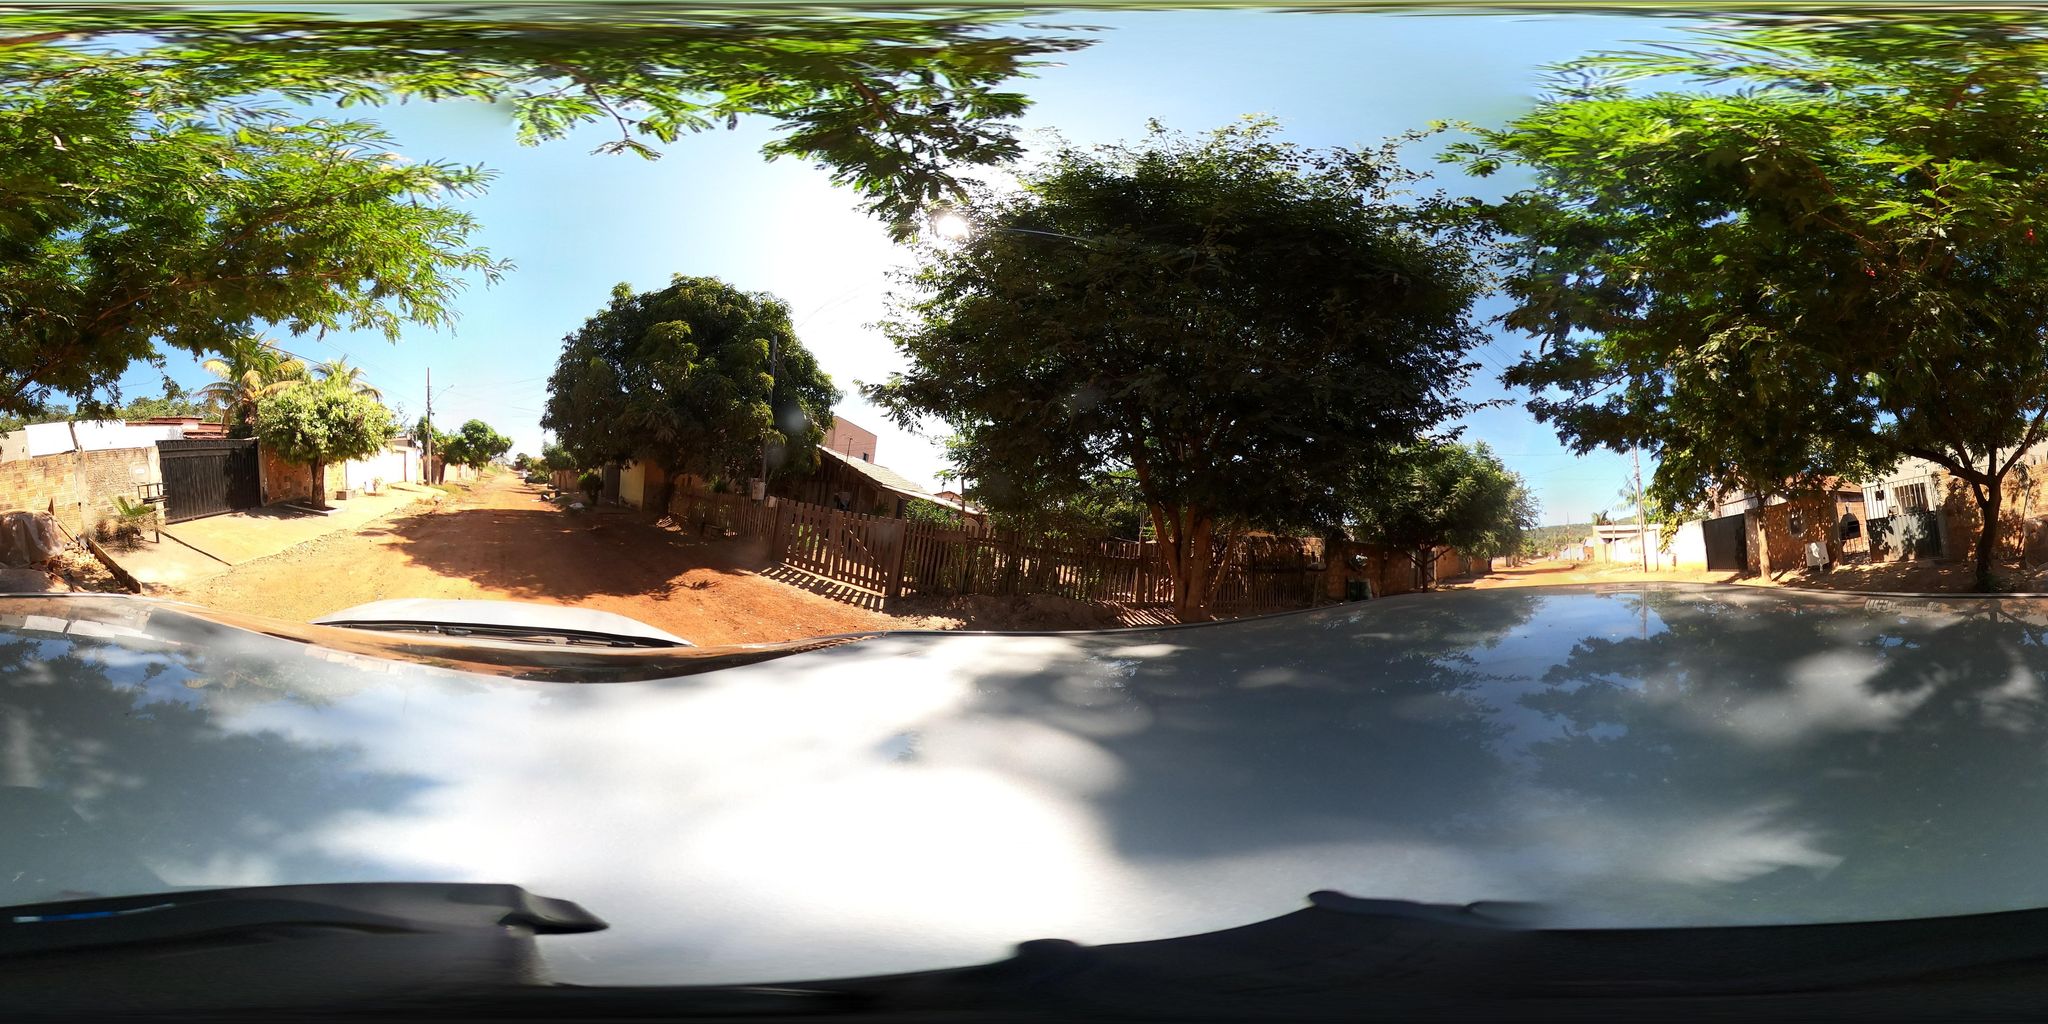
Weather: clear
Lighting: day
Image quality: slightly poor
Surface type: driving surface
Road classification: residential
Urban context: dense urban cluster
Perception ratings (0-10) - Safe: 2.57, Lively: 4.05, Beautiful: 5.2, Boring: 3.01, Depressing: 3.56, Wealthy: 6.51